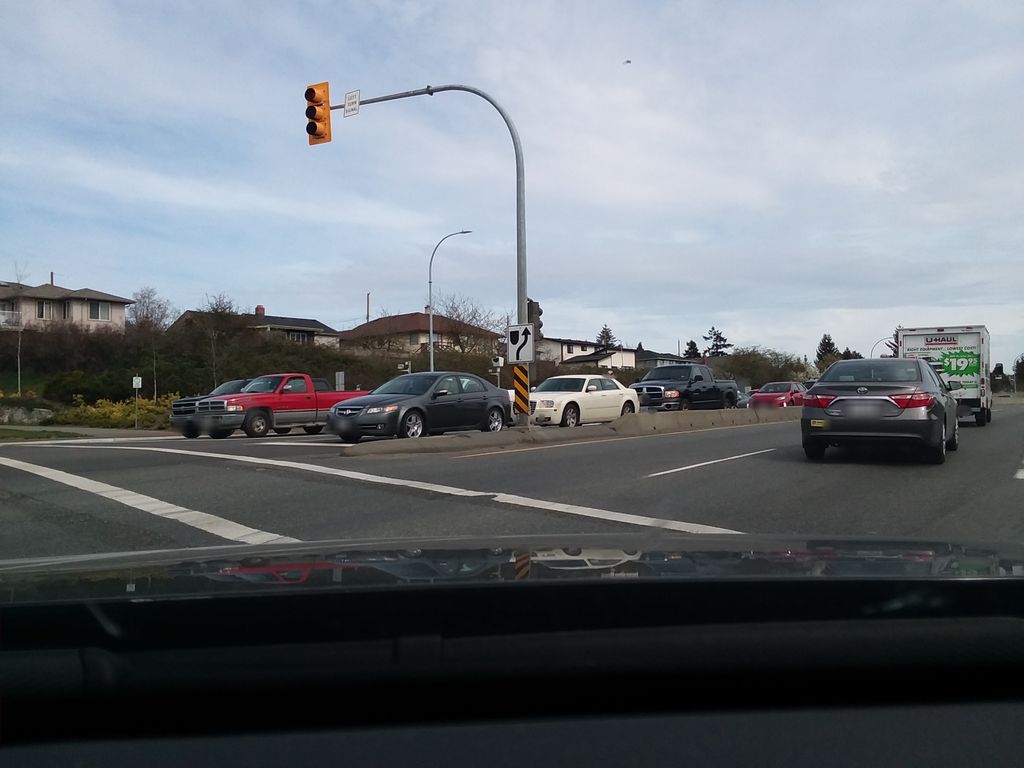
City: victoria